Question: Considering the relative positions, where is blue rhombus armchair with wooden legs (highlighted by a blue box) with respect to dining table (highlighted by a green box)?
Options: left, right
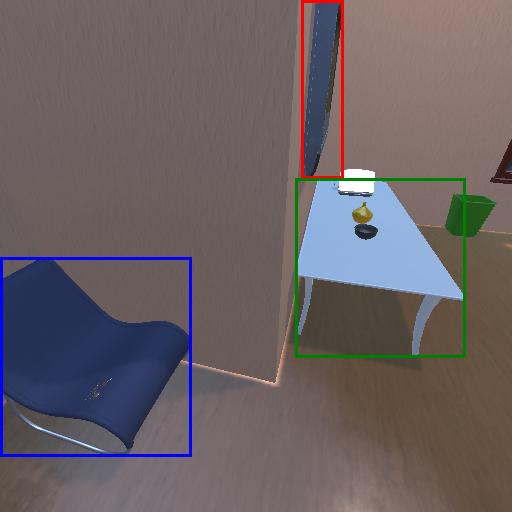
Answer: left